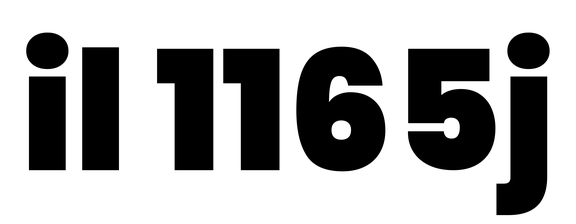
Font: Poppins-Black